Interaction volume radius: 5 \u00c5
Interaction volume height: 15 \u00c5
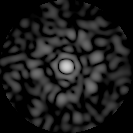
Disorder parameter: 0.8829